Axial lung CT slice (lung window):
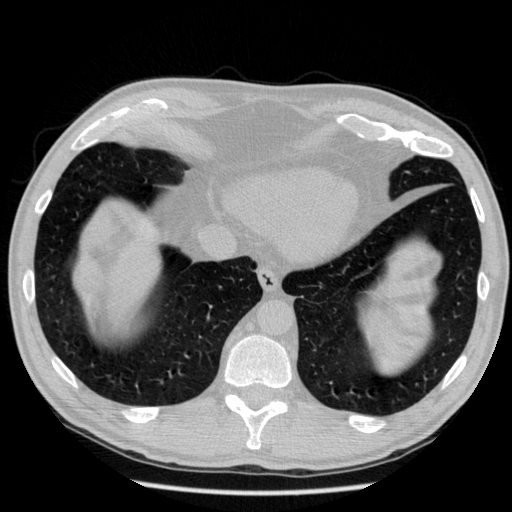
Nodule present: no